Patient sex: F
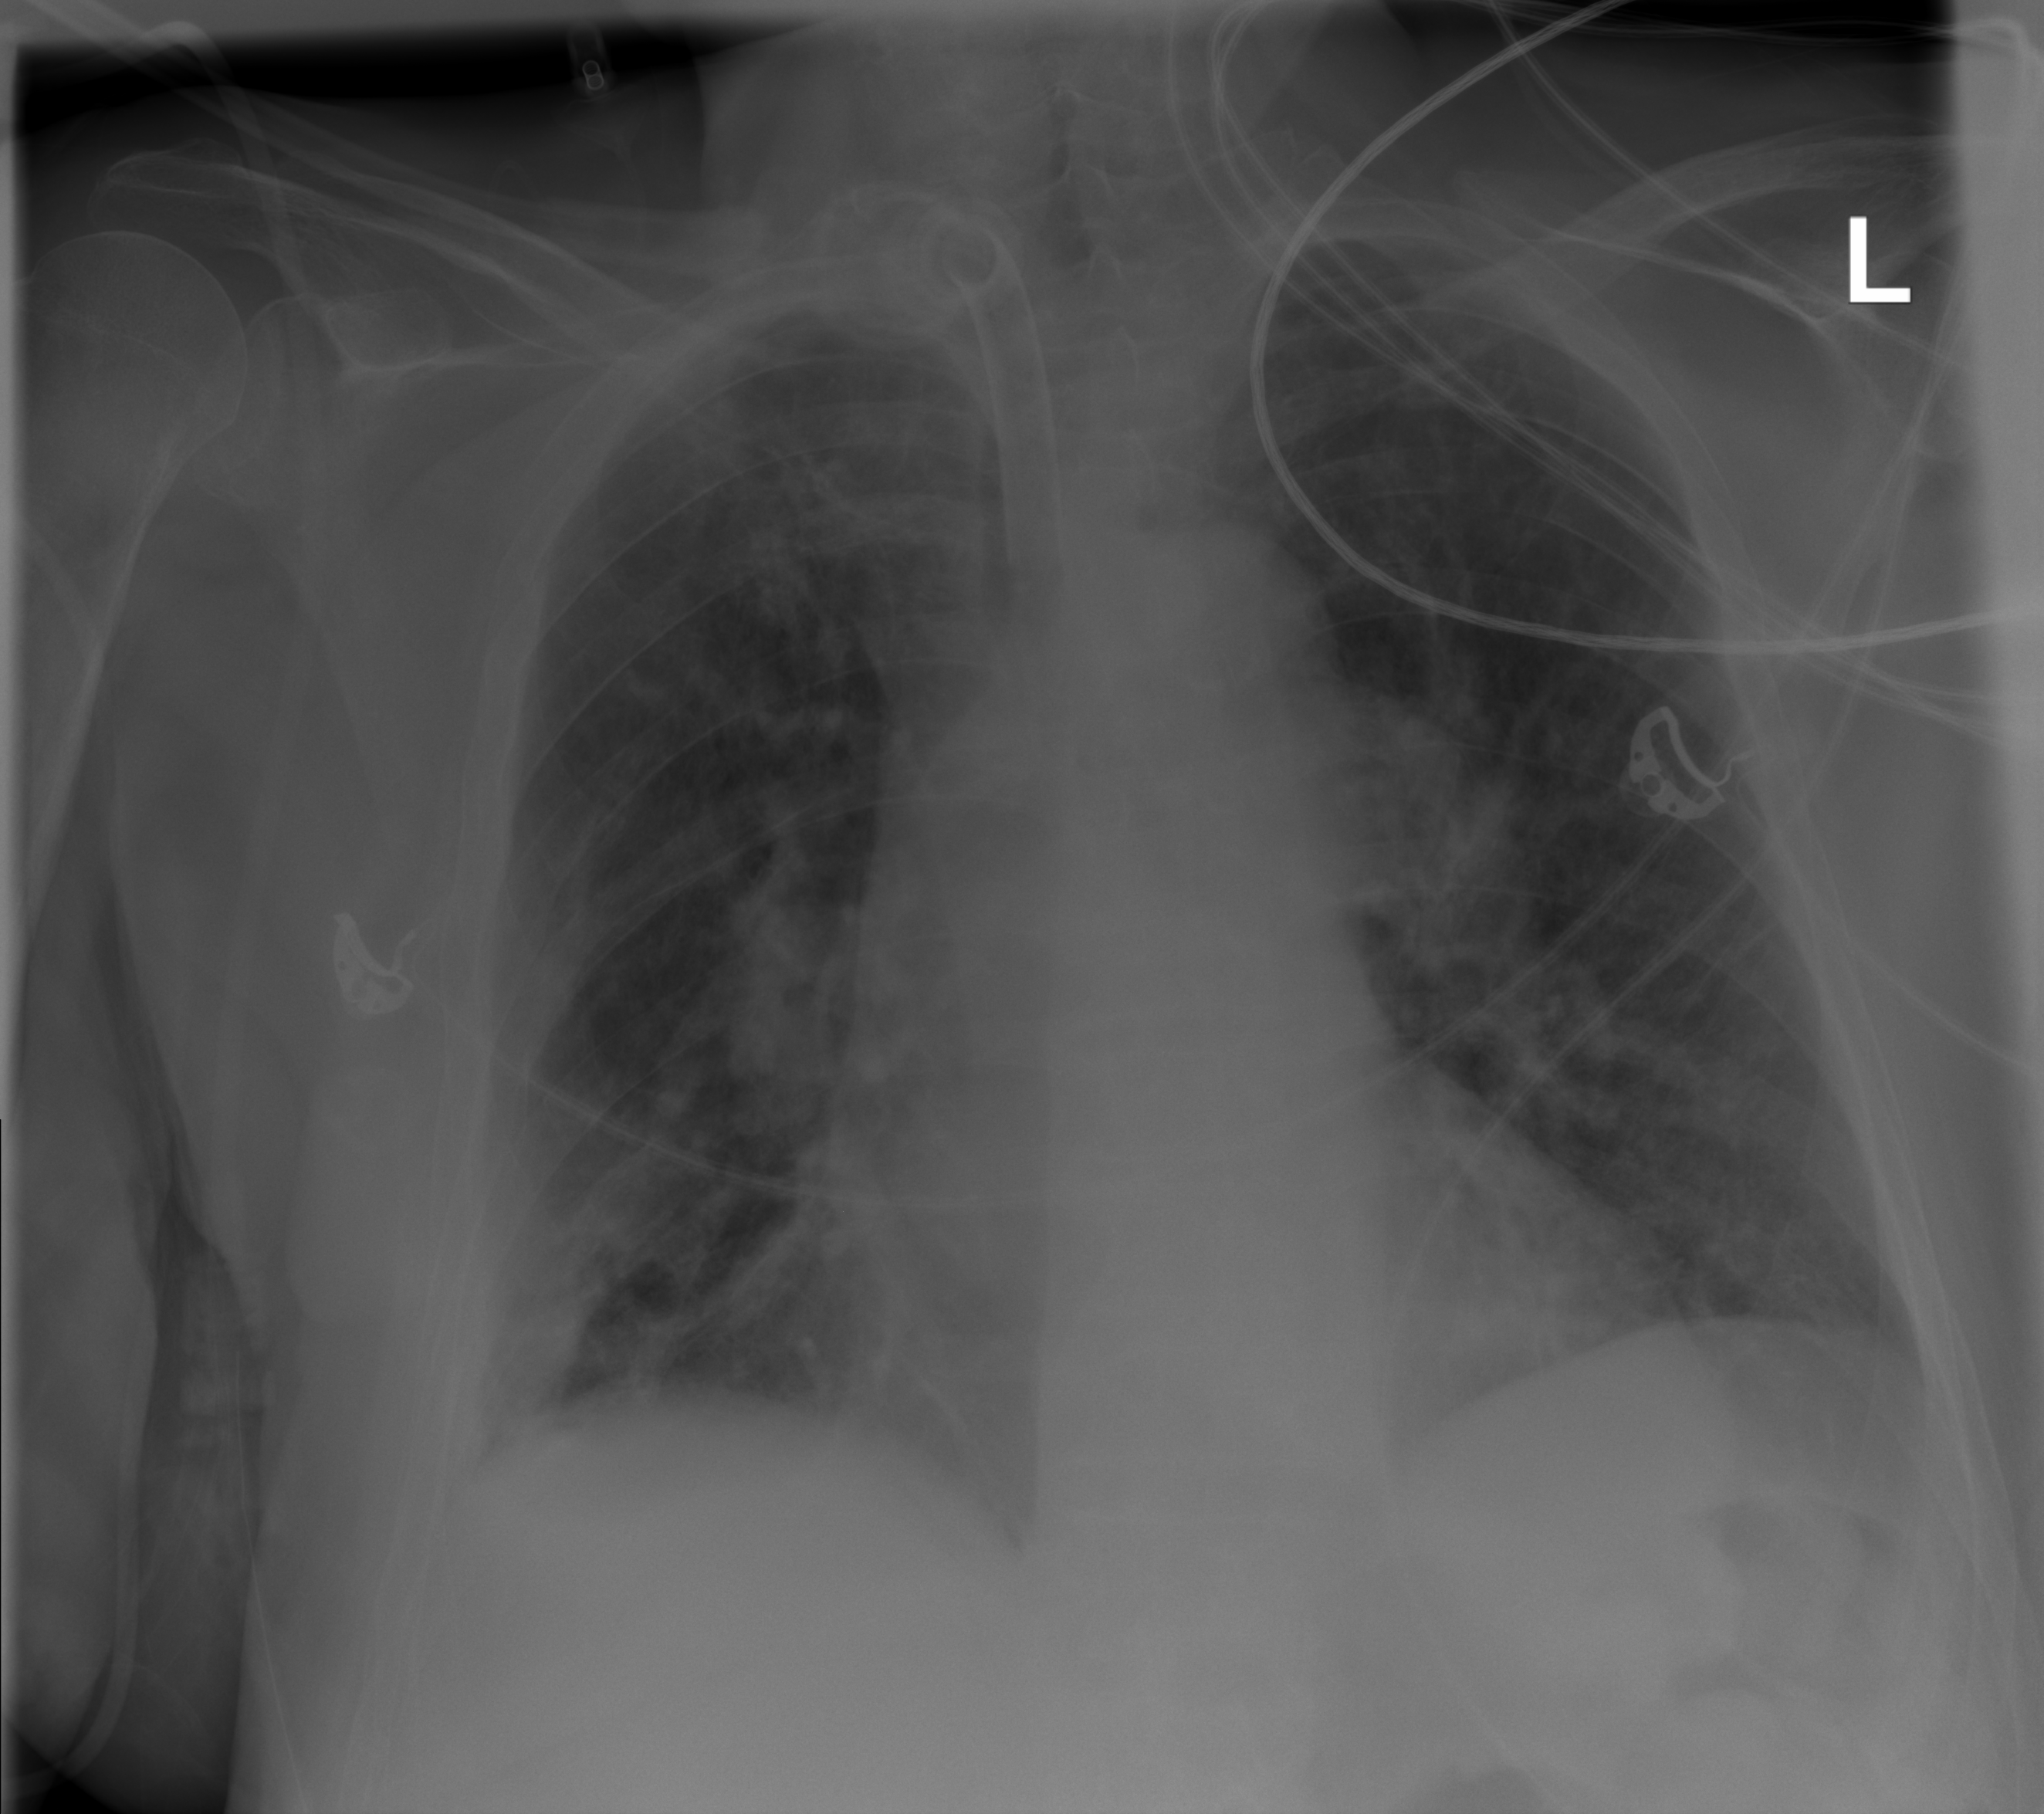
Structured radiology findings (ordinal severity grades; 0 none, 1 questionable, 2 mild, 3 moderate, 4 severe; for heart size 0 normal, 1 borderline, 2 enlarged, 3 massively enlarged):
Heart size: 2
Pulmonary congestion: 2
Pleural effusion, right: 2
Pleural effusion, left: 0
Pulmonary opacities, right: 3
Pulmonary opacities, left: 3
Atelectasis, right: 2
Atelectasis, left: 2